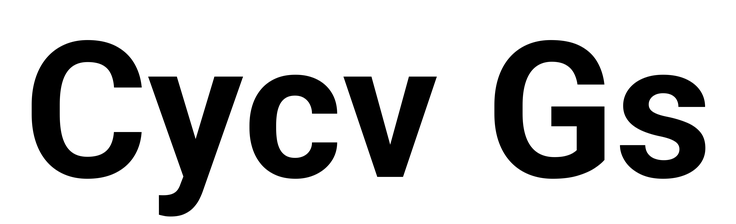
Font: Roboto_Bold